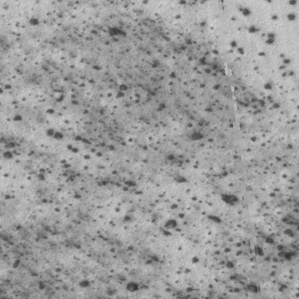
Label: frost